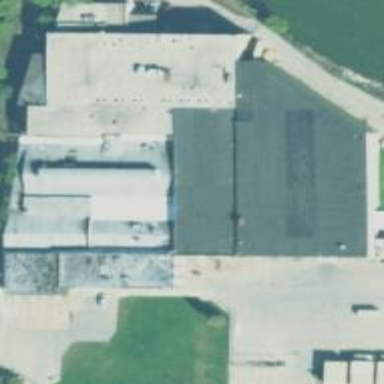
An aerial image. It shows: Industrial building.